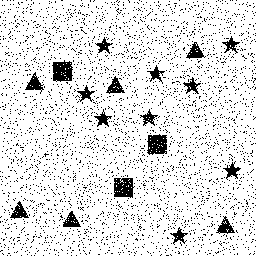
Squares: 3
Triangles: 6
Stars: 9
Total shapes: 18